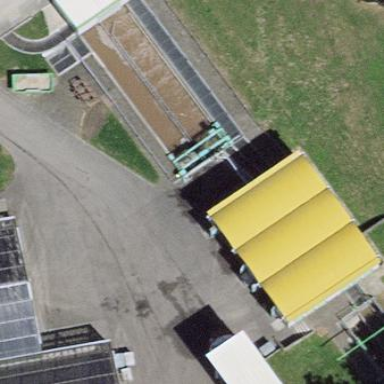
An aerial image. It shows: Body of wastewater.